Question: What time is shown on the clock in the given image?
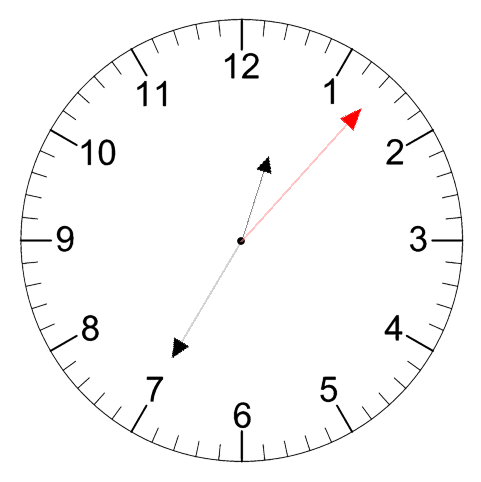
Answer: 12:35:07